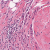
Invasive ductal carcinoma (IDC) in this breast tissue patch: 0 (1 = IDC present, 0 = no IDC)